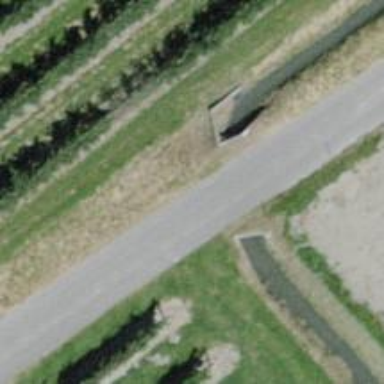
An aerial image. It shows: Culvert tunnel underneath ditch.